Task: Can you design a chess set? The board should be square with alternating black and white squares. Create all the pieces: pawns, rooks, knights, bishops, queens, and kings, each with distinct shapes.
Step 444:
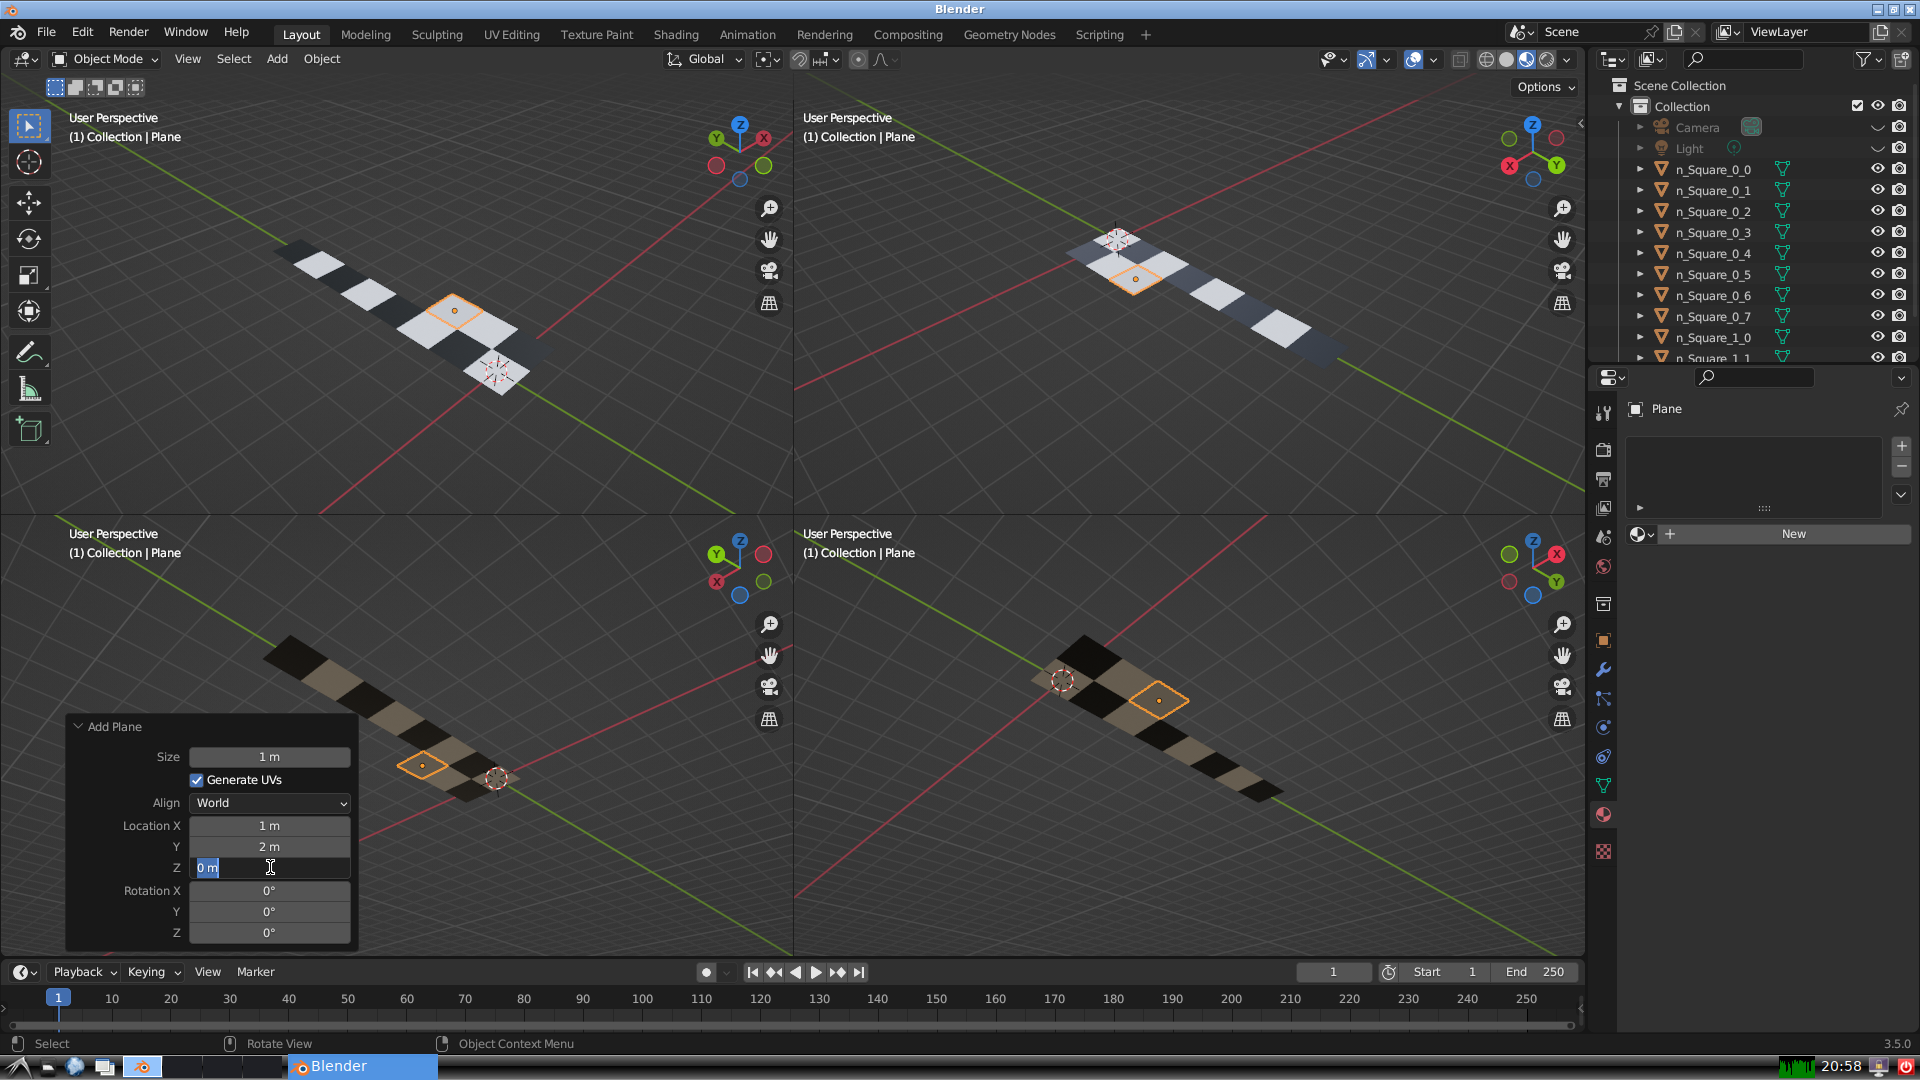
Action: input_text: 0.0